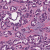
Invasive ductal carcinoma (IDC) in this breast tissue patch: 1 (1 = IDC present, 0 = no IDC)